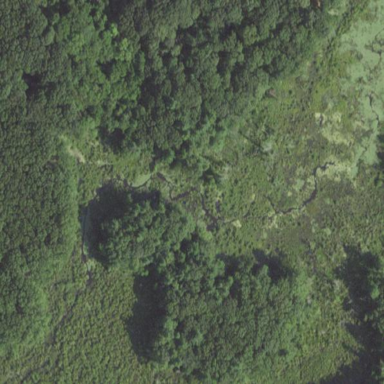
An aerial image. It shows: Marshy wetland area.